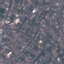
Land use / land cover class: Residential